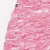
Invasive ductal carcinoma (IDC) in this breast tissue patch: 0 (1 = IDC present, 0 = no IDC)